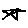
Label: star